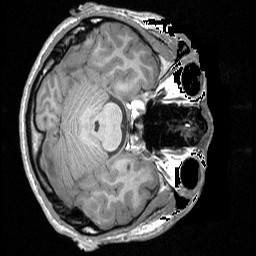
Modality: T1w
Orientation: axial
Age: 20
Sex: male
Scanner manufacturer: siemens
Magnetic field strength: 3 T
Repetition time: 1.64 s
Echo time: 0.00234 s